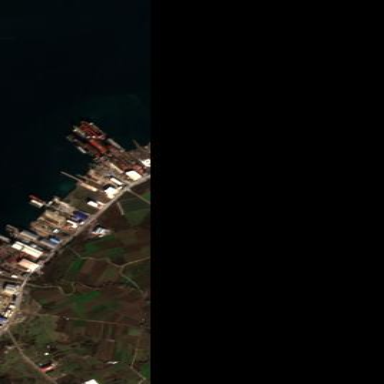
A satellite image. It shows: Industrial area designated as port.